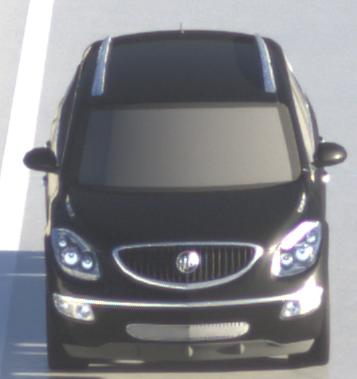
Make: Buick
Model: Enclave
Detailed model: GMT967
Model produced from: 2007
Model produced until: 2017
Doors: 5
Color: black
Road condition: wet road
Daytime: sunrise or sunset
Contrast: high contrast